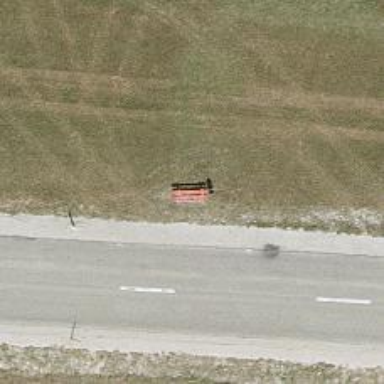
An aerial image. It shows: Bench for seating.